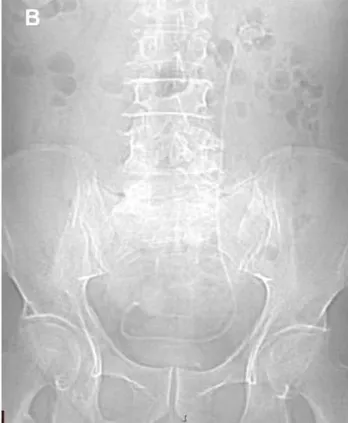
(B) Plain X-ray after PCNL showed the location of the left ureteral stent.
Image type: radiology (x_ray)